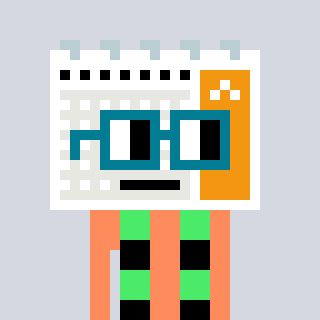
a pixel art character with square dark green glasses, a calendar-shaped head and a peachy-colored body on a cool background